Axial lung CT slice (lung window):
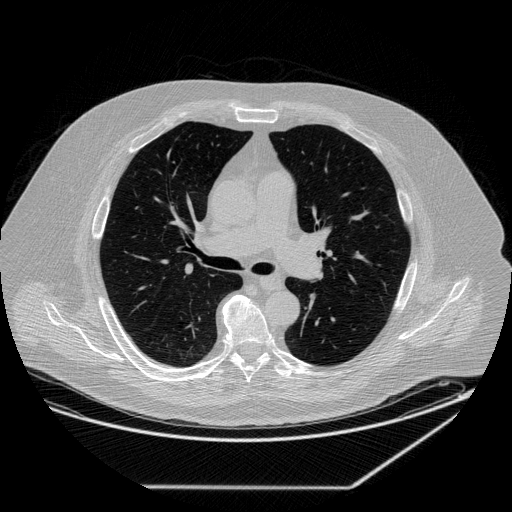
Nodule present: no